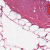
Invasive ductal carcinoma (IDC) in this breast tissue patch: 0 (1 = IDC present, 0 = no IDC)